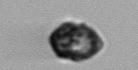
Label: Kryptoperidinium_triquetrum